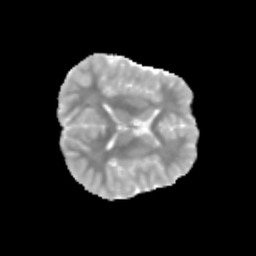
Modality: MD
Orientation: axial
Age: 12
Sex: female
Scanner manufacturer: siemens
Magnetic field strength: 3 T
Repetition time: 3.8 s
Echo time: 0.07 s